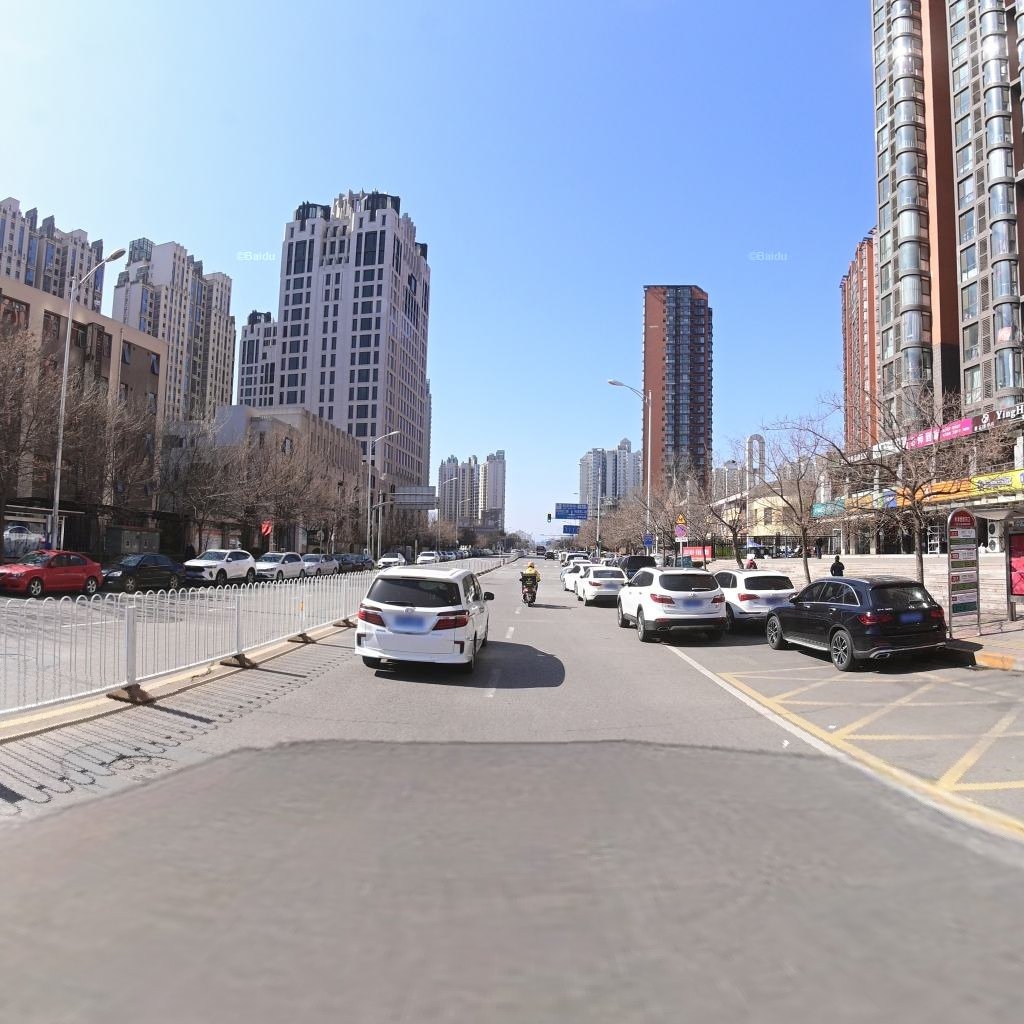
Region: Chaoyang
Road damage annotations: transverse crack, transverse crack